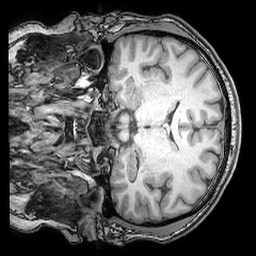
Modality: T1w
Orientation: coronal
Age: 24
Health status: ill
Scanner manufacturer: philips
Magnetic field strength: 3 T
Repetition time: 0.007 s
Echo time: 0.003501 s